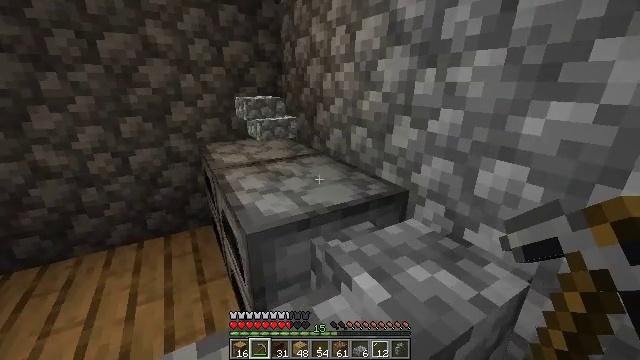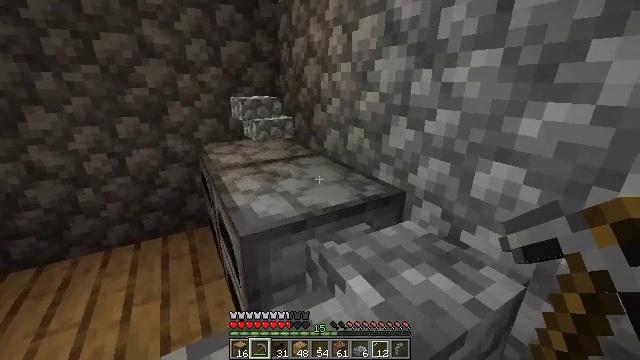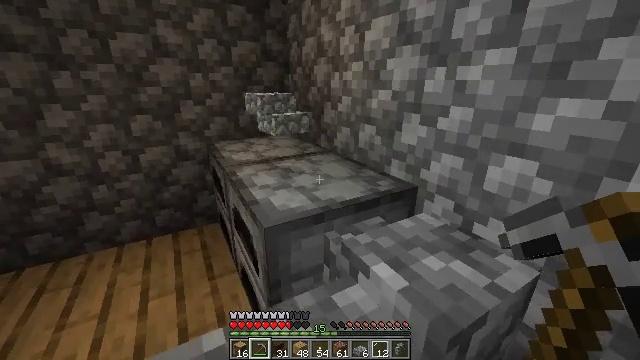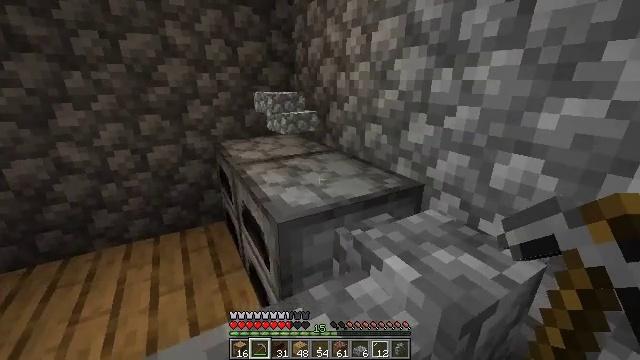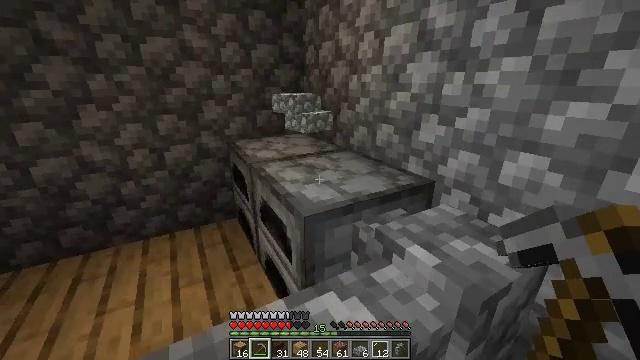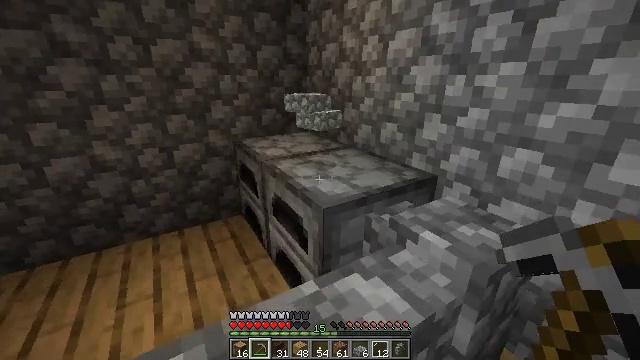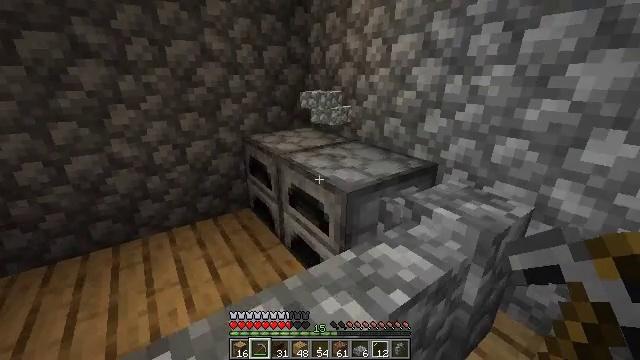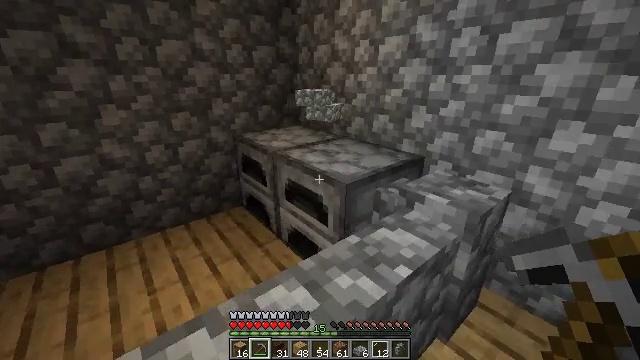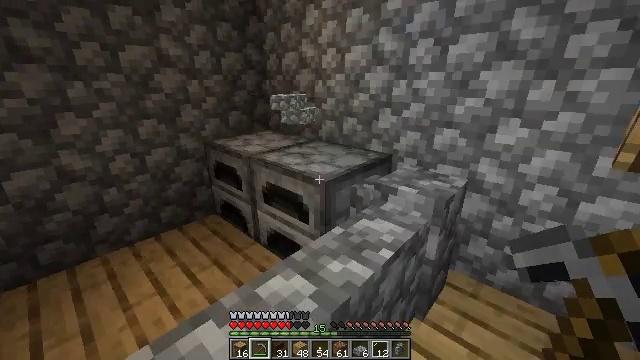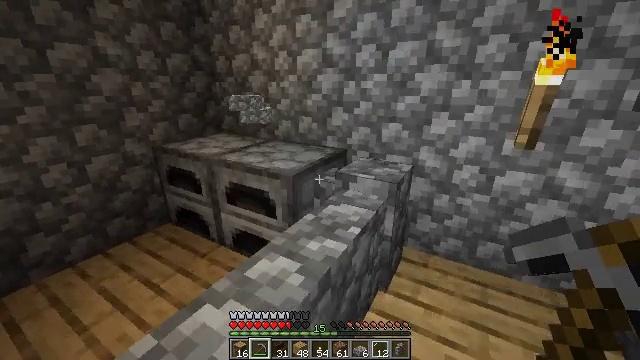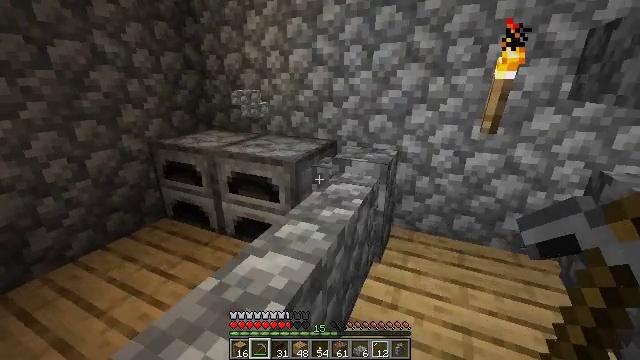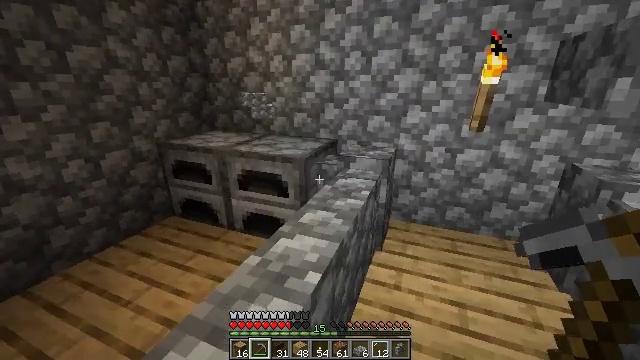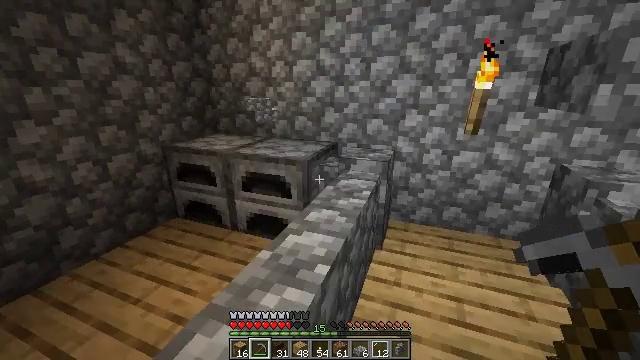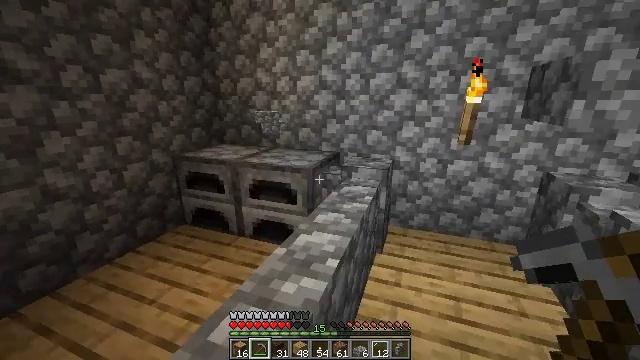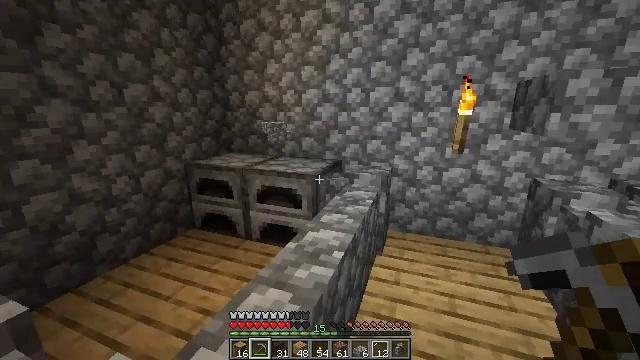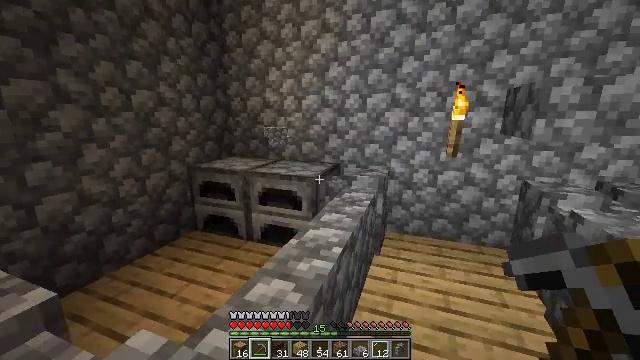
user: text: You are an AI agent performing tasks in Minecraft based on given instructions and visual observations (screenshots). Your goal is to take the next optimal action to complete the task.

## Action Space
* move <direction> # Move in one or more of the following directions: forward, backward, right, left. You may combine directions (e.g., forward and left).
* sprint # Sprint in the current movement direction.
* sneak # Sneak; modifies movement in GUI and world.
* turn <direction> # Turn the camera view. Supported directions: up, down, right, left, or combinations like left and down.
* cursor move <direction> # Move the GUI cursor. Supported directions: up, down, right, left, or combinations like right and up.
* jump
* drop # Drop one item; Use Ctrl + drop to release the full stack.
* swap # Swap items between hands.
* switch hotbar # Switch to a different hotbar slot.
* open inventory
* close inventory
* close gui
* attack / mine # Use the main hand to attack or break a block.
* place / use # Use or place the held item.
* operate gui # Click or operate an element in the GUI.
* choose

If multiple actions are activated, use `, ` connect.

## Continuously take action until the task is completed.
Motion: motion action
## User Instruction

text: Demolish the cobblestone slab for reuse.
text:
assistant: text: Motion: move left
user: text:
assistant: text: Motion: move left
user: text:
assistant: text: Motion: move back and move left
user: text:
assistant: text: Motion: move back and move left
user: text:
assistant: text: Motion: move back and move left, turn right
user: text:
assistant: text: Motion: move back and move left, turn right
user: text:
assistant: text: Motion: move back and move left, turn right
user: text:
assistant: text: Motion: move back and move left, turn right and up
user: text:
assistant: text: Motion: move back and move left, turn right
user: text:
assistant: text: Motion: move back and move left, turn right
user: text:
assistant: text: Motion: move back and move left, turn right
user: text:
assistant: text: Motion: move back and move left
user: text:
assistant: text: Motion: move back and move left, turn up
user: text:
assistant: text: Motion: move back, turn up
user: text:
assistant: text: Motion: move back, sprint, turn up
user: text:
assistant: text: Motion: move back, sprint
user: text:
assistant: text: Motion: move back, sprint
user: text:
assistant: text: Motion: move back, sprint
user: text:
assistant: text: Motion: move back, sprint
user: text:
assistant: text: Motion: move back, sprint
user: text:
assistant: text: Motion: move back and move left, sprint
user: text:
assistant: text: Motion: move back and move left, sprint
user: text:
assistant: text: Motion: move back and move left, sprint
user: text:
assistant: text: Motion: move left, sprint, turn right
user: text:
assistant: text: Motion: move left, sprint
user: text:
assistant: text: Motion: move forward and move left, sprint, turn right
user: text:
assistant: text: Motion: move forward and move left, sprint, turn right
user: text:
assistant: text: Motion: move forward and move left, sprint
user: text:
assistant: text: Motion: move forward and move left, sprint, turn right
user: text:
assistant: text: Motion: move forward and move left, sprint